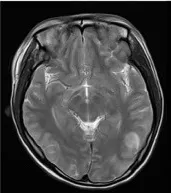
MRI of the patient's brain, multiple lesions in the bilateral frontoparieto-occipitotemporal lobe, and . Left basal ganglia region:. T2 weighted image.
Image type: radiology (mri)